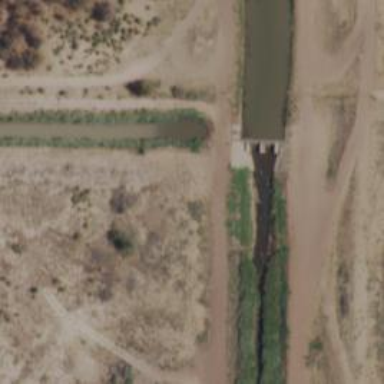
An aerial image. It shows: Lock gate along waterway.